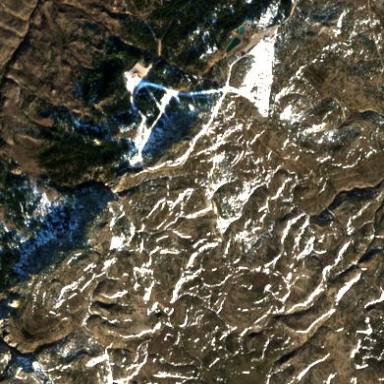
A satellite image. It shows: Area designated for winter sports.